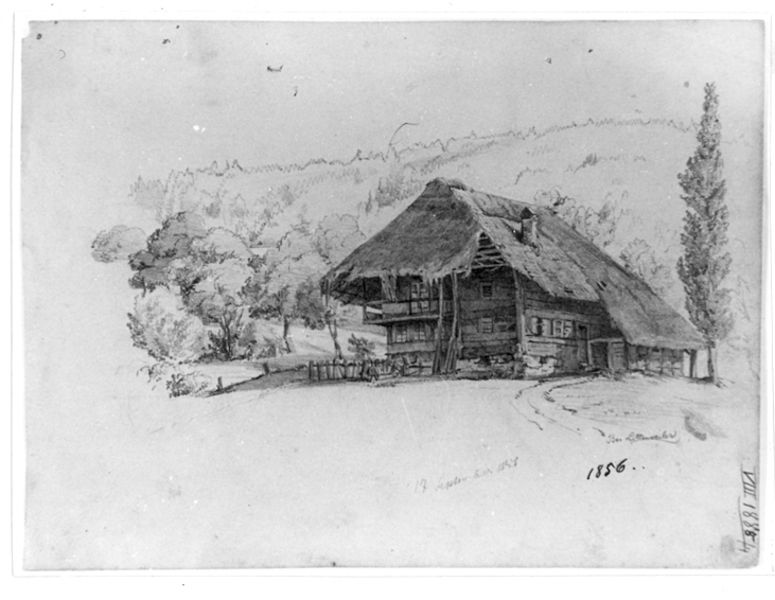
Titel: Schwarzwaldhaus bei Littenweiler
Künstler: Emil Lugo
Standort: Karlsruhe
Institution: Staatliche Kunsthalle Karlsruhe
Schlagwörter: baum, berg, himmel, schatten, vogel, weiß, bäume, landschaft, fenster, grau, hell, holz, licht, schwarz, skizze, straße, stroh, zeichnung, dach, gras, haus, weg, wiese, zaun, alt, stein, bild, signatur, horizont, hügel, natur, pappel, vögel, einsam, hütte, land, wald, anhöhe, bauern, kamin, schornstein, balkon, schrift, papier, berge, gebirge, hang, leer, verlassen, mauer, alm, bauernhof, hof, signiert, leiter, querformat, schaden, einfach, datum, tusche, ruine, scheune, strohdach, alpen, kohle, druck, schwarzweiss, radierung, schrafur, stich, buchstaben, bleistift, nadelbaum, tanne, jahr, flecken, kaputt, landschaftsbild, gut, hügelig, walmdach, bauernhaus, fachwerk, gehöft, ständer, kupferstich, holzhaus, verfallen, alpin, zerfall, berghof, mehrstöckig, schwarzwald, reet, beschädigt, datiert, holzschuppen, zeun, ries, ret, hlzhaus, baum links, 19. jahrhundert, 1865, 1856, baum rechts, schwarzwaldhaus, riesdach, scharzwald, fhaus, 11856, leicht baufällig, im tal, defektes dach, schwarzwaldhof